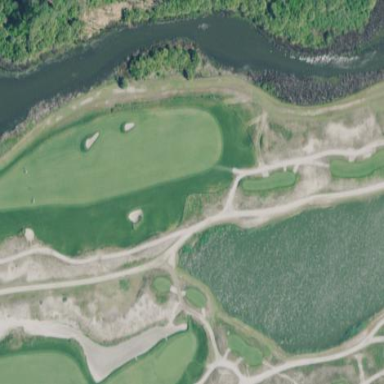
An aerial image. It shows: Scenic view of water hazard on golf course. The natural water feature adds beauty to the landscape.